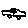
Label: car